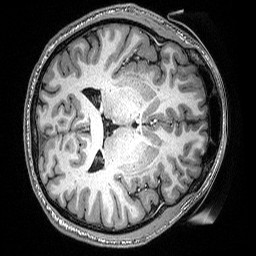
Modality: T1w
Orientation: axial
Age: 28
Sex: male